Question: EDIT: Looks like this was related to the way I declared the color - using hex value seems to bring it through fine.
EDIT: This about referencing the App.xaml file. The color itself works fine if declared as a local resource.
I've created a colour:
'''
<SolidColorBrush x:Key="TestBlue">
<SolidColorBrush.Color>
<Color R="0" G="86" B="45"/>
</SolidColorBrush.Color>
</SolidColorBrush>
'''
and placed it in a ResourceDictionary. I've then referenced it in a MergedDictionary:
'''
<Application.Resources>
<ResourceDictionary>
<vm:ViewModelLocator x:Key="Locator" d:IsDataSource="True"/>
<ResourceDictionary.MergedDictionaries>
<ResourceDictionary Source="Colours.xaml"/>
<ResourceDictionary Source="View\Item\ItemResource.xaml"/>
</ResourceDictionary.MergedDictionaries>
</ResourceDictionary>
</Application.Resources>
'''
When I apply it to the background of a Button as a StaticResource it doesn't apply:
'''
Background="{StaticResource TestBlue}"
'''
When I Snoop the control it declares the Background as some other value:

It also doesn't work if I make it an entry in the itself (like the ViewModelLocator). It does work if I place it in the Window.Resources. Any ideas what's going on here?
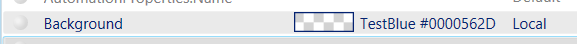
Answer: You need to provide value for Alpha (transparency) channel, because Color is structure and it's default value for that value is zero (transparent).
'''
<Color A="255" R="0" G="86" B="45"/>
'''